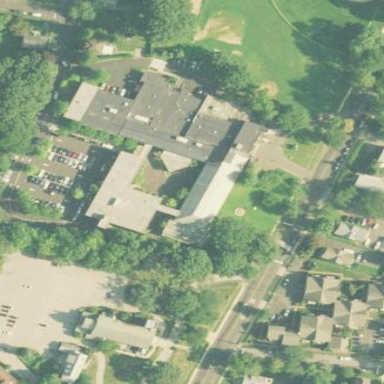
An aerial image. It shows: School.